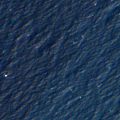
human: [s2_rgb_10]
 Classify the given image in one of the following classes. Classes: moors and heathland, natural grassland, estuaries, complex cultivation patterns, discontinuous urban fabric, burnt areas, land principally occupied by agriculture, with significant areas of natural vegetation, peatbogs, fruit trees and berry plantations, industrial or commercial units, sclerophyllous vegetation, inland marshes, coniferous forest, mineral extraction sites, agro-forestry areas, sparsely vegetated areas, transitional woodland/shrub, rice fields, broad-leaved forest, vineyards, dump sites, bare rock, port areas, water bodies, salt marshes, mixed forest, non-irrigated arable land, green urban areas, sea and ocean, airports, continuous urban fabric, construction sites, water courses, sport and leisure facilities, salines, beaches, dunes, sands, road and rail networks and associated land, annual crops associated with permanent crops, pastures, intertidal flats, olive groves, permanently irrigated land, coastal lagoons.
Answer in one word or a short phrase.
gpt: sea and ocean